九年级 · 计数
如图(1)所示, 一张纸片上有一个不规则的图案(图中画图部分), 小雅想了解该图案的面积是多少,她采取了以下的办法: 用一个长为 $5 m$, 宽为 $3 m$ 的长方形, 将不规则图案围起来, 然后在适当位置随机地向长方形区域扔小球, 并记录小球在不规则图案上的次数(球扔在界线上或长方形区域外不计入试验结果), 她将若干次有效试验的结果绘制成了图(2)所示的折线统计图, 由此她估计此不规则图案的面积大约为

( )

图(1)

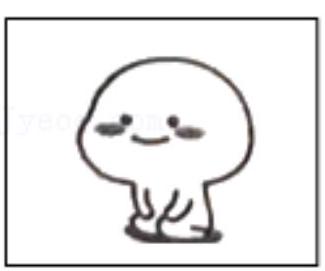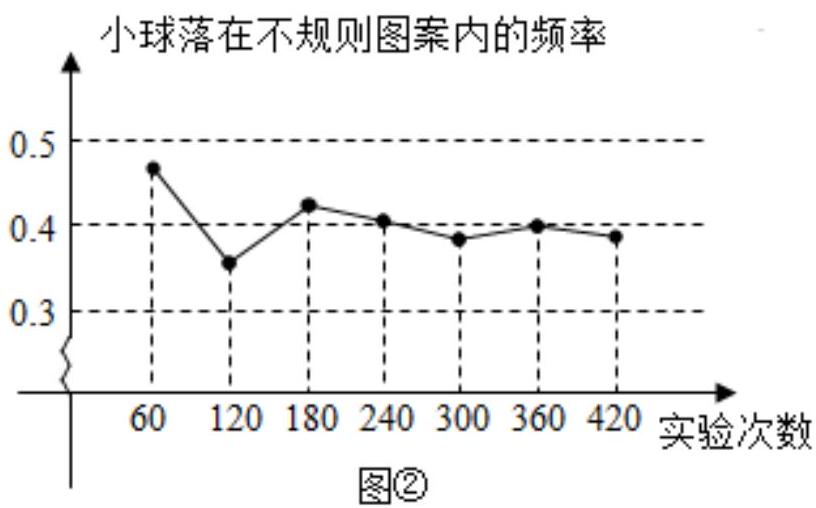
A. $6 m^{2}$
B. $5 m^{2}$
C. $4 m^{2}$
D. $3 m^{2}$

答案: A
解析: 假设不规则图案面积为 $x m^{2}$,

由已知得: 长方形面积为 $15 m^{2}$, 根据几何概率公式小球落在不规则图案的概率为: $\frac{x}{15} m^{2}$,

当事件 $A$ 试验次数足够多, 即样本足够大时, 其频率可作为事件 $A$ 发生的概率估计值, 故由折线图可知, 小球落在不规则图案的概率大约为 0.4 ,

综上有: $\frac{x}{15}=0.4$,

解得 $x=6$.